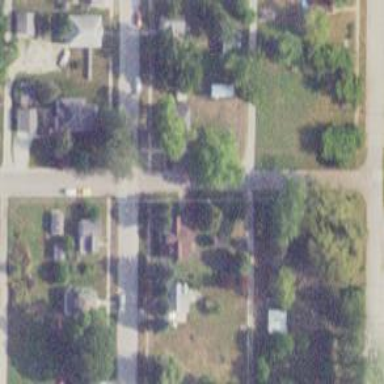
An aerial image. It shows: Residential road.